Question: Is it possible to use the <URL>? Presently this control only seems available in WinRT, Windows 8, Windows Phone, etc. If it's possible, how? Otherwise, what option would I have to get the same sort of functionality?
For those who aren't familiar with the concept, it would be similar to a WrapPanel, however elements would fill open spaces in the panel rather than spill over onto the next row, like so (see also <URL>:

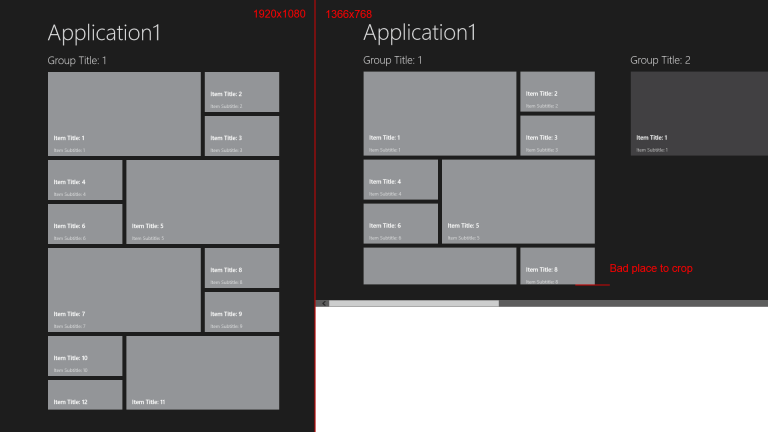
Answer: I ended up utilizing Lizzaran's <URL> for their tile control, but that's not necessary.
Here's what it ended up looking like:

Here is the brunt of the code:
MainWindow.xaml:
'''
<Window x:Class="TileExample.MainWindow"
xmlns="http://schemas.microsoft.com/winfx/2006/xaml/presentation"
xmlns:x="http://schemas.microsoft.com/winfx/2006/xaml"
xmlns:Masonry="clr-namespace:MasonryLibrary;assembly=MasonryLibrary"
Title="Tiles"
Loaded="Window_Loaded"
Height="400"
Width="600">
<Grid>
<Masonry:Masonry x:Name="ui_masonry"
VerticalAlignment="Top"
Animation="False">
</Masonry:Masonry>
</Grid>
</Window>
'''
MainWindow.xaml.cs:
'''
private void Window_Loaded(object sender, RoutedEventArgs e) {
for (int i = 0; i < 15; i++) {
var tile = new Tile();
tile.Header = i.ToString();
ui_masonry.Add(tile);
}
}
'''
Tile.xaml:
'''
<UserControl x:Class="TileExample.Tile"
xmlns="http://schemas.microsoft.com/winfx/2006/xaml/presentation"
xmlns:x="http://schemas.microsoft.com/winfx/2006/xaml"
xmlns:mc="http://schemas.openxmlformats.org/markup-compatibility/2006"
xmlns:d="http://schemas.microsoft.com/expression/blend/2008"
xmlns:Controls="clr-namespace:MahApps.Metro.Controls;assembly=MahApps.Metro"
mc:Ignorable="d"
Width="140"
Height="140"
Name="ui_ctrl"
d:DesignHeight="300"
d:DesignWidth="300">
<UserControl.Resources>
<ResourceDictionary>
<ResourceDictionary.MergedDictionaries>
<ResourceDictionary Source="pack://application:,,,/MahApps.Metro;component/Styles/Colours.xaml" />
<ResourceDictionary Source="pack://application:,,,/MahApps.Metro;component/Styles/Fonts.xaml" />
<ResourceDictionary Source="pack://application:,,,/MahApps.Metro;component/Styles/Controls.xaml" />
<ResourceDictionary Source="pack://application:,,,/MahApps.Metro;component/Styles/Controls.AnimatedSingleRowTabControl.xaml" />
<ResourceDictionary Source="pack://application:,,,/MahApps.Metro.Resources;component/Icons.xaml" />
<ResourceDictionary Source="pack://application:,,,/MahApps.Metro;component/Styles/Accents/Blue.xaml" />
<ResourceDictionary Source="pack://application:,,,/MahApps.Metro;component/Styles/Accents/BaseLight.xaml" />
<ResourceDictionary Source="pack://application:,,,/MahApps.Metro;component/Styles/FlatSlider.xaml" />
<ResourceDictionary Source="/Resources/Effects/Animations.xaml" />
</ResourceDictionary.MergedDictionaries>
</ResourceDictionary>
</UserControl.Resources>
<Controls:Tile Title="Not Used"
x:Name="ui_tile"
Click="Tile_Click">
<ItemsControl x:Name="ui_tile_content">
</ItemsControl>
</Controls:Tile>
</UserControl>
'''
Tile.xaml.cs:
'''
public partial class Tile : UserControl {
public static readonly DependencyProperty HeaderProperty = DependencyProperty.Register("Header",
typeof(string),
typeof(Tile));
public Tile() {
InitializeComponent();
}
private void Tile_Click(object sender, RoutedEventArgs e) {
//Your animation code here...
//I utilized some animations from my own library for this that simply
//expands the tile to twice its width and height
}
public string Header {
get { return (string)GetValue(HeaderProperty); }
set {
SetValue(HeaderProperty, value);
ui_tile.Title = value;
}
}
}
'''
I added some animations to my tiles so that they expand when a user clicks on them. The Masonry library performs pretty well with an occasional glitch, but I'm pretty happy with how it turned out. I eventually added some UI logic to only allow for one tile to be expanded at time.